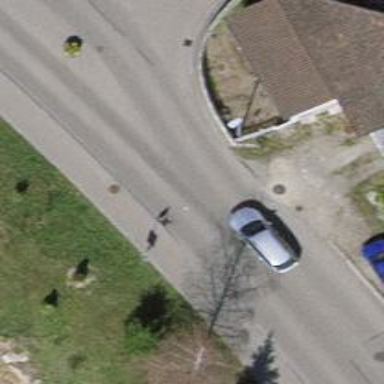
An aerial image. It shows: Bus stop with platform for public transport.